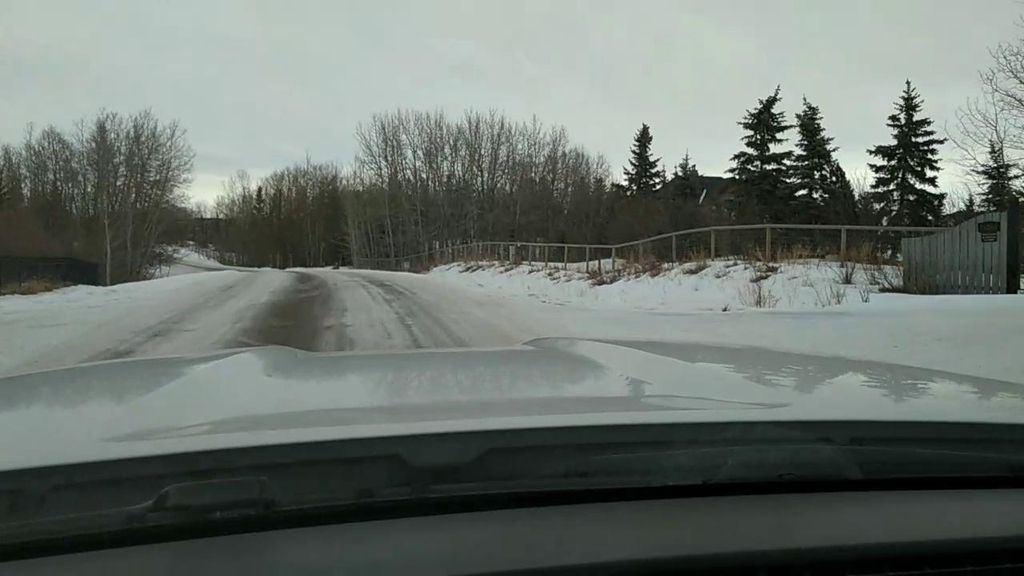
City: calgary